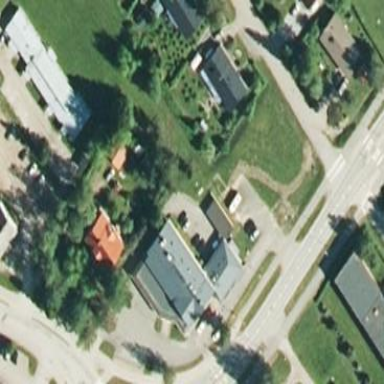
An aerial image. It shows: Commercial building.